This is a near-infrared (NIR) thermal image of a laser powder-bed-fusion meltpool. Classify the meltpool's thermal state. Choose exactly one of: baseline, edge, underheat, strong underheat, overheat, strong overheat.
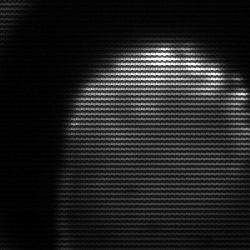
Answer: edge